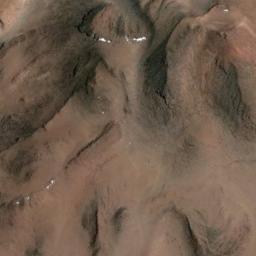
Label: mountain